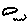
Label: cloud